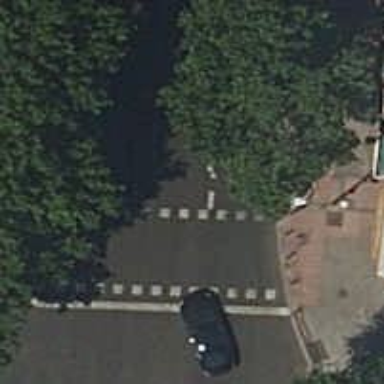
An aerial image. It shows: Road with traffic signals and zebra crossing with traffic signals.